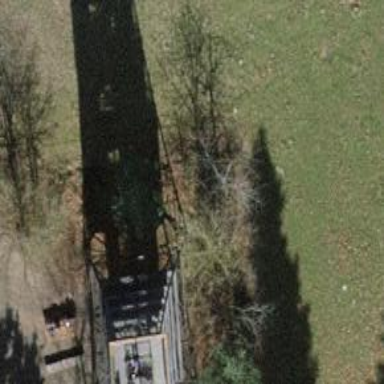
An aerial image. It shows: Picnic table located in leisure land area.